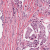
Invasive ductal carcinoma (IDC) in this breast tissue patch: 1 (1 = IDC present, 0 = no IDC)